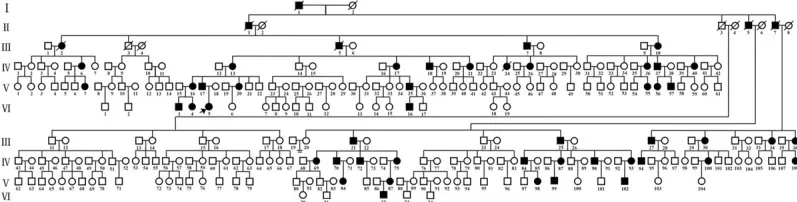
Pedigree of a large Chinese Han family with HCH (The proband is indicated with an arrow). HCH = hypochondroplasia.
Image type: chart (chart)